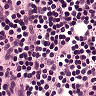
Metastatic tissue present: no